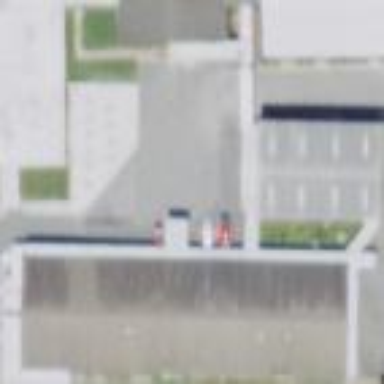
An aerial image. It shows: View of roof of building.